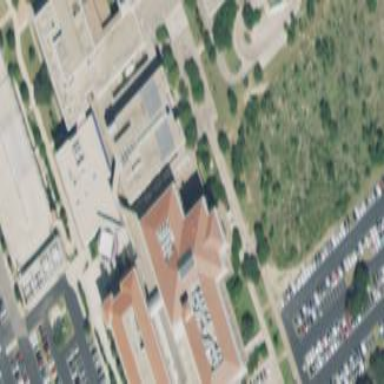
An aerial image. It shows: University building.